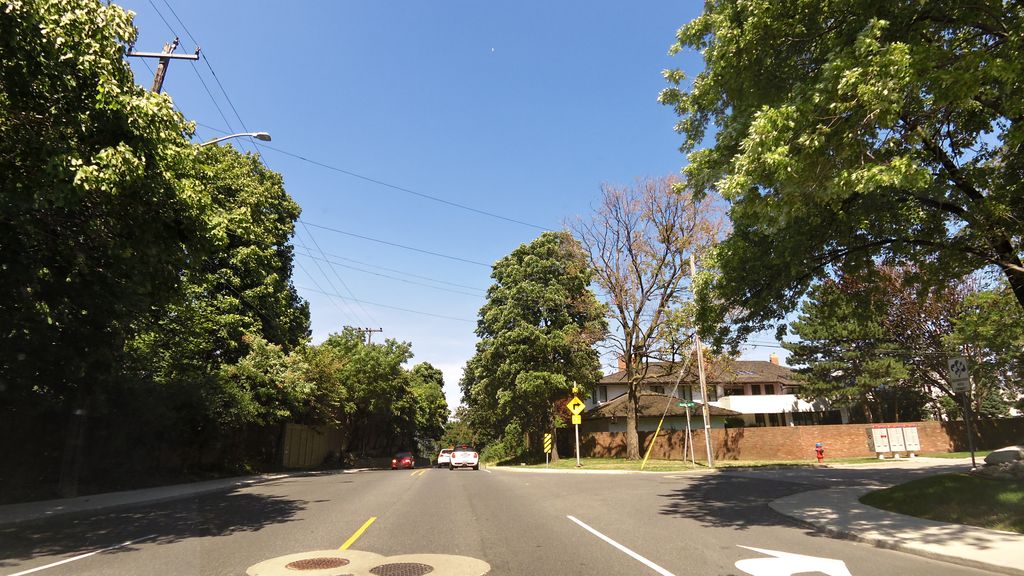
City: hamilton